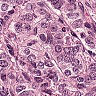
Metastatic tissue present: yes